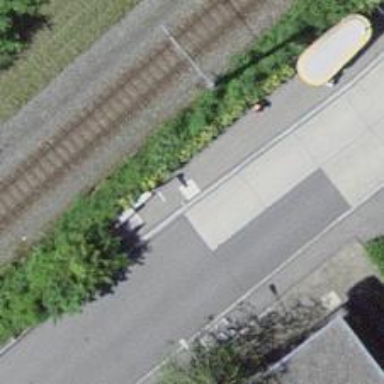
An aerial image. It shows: Bus stop with platform for public transport.